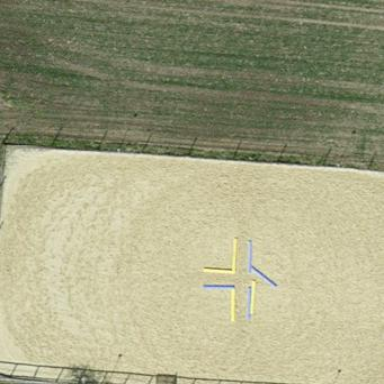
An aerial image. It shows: Equestrian pitch for leisure land use.